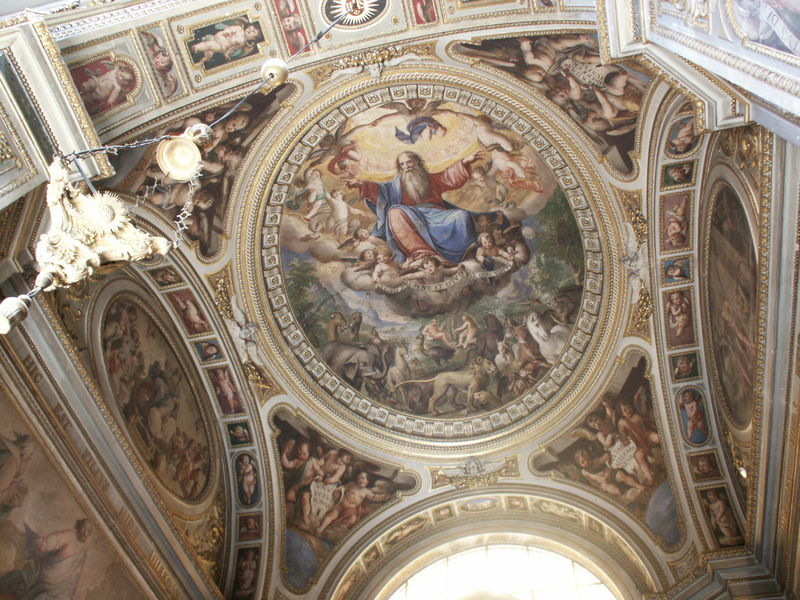
Titel: Ausstattung der dritten Kapelle auf der Nordseite in Il Gesù in Rom
Künstler: Francesco Bassano
Standort: Rom, Il Gesù (EU - I - Latium)
Schlagwörter: gemälde, gott, szene, tier, tiere, wolke, barock, innenraum, kirche, decke, renaissance, kreis, pferd, engel, engelchen, putto, afrika, kuppel, kronleuchter, adam, eva, gewölbe, verziert, löwe, deckengemälde, fresko, putti, elefant, spruchband, noah, gottvater, schöpfung, 1600, at, altes testamtent